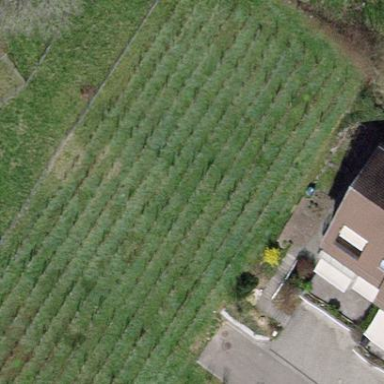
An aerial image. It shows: Vineyard with grape crops.